Question: I hope somebody can help me this because I am having trouble finding solution to this
I have the following data for produced units in a manufacturing line:

For a specific shift I need to have:
'SUM(Total Count Yield) - SUM(Good Count Yield) = SUM(Defect Count Yield)'
So what I was thinking is scaling the defects up or down by a ratio that would satisfy the above formula. NB. If the result is out by 1-2% it is still acceptable.
To find what all the defects should add up to in a shift
> D-actual = (SUM of all Good Count Yield values for a shift)
- (SUM of all Total Yield values for a shift)
To find the current defects
> D-current = (SUM of all Defect Count Yield values for a shift)
So the ratio to scale all the defect counts for a specific shift is:
> r = D-actual/D-current.
Can somebody point me in the right direction to write this in to a SQL query?
EDIT:
So for Shift 1 in the previous data the defect count should be:
> Total_SUM(100 + 100 + 300) - Good_SUM(100 + 150 + 100) = 150
But in actual fact the default count is:
> Defect_SUM(220 + 240 + 200) = 660
So I want to scale all my defects in shift 1 by a factor of r = 150/660. For example:
> Row ID 3 will have a Yield of 220 * (150/660) = 50
Row ID 6 will have a Yield of 240 * (150/660) = 54
Row ID 9 will have a Yield of 200 * (150/660) = 45
The total defect count for that shift will then be 50 + 54 + 45 = 149 which is within my error margin.
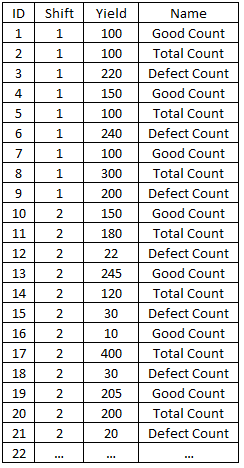
Answer: If am not wrong you need to use 'Conditional Aggregate'. Try this.
'''
SELECT shift,
D_actual = Sum(CASE WHEN name = 'Good Count' THEN yeild ELSE 0 END)
- Sum(CASE WHEN name = 'Total Count' THEN yeild ELSE 0 END) ,
D_Current = Sum(CASE WHEN name = 'Defect Count' THEN yeild ELSE 0 END),
R = ( Sum(CASE WHEN name = 'Good Count' THEN yeild ELSE 0 END)
- Sum(CASE WHEN name = 'Total Count' THEN yeild ELSE 0 END) )
/ Sum(CASE WHEN name = 'Defect Count' THEN yeild ELSE 0 END)
FROM yourtable
GROUP BY shift
'''
or do the grouping in 'CTE' or 'sub-select' which is more readable
'''
;WITH cte
AS (SELECT shift,
D_actual= Sum(CASE WHEN name = 'Good Count' THEN yeild ELSE 0 END)
- Sum(CASE WHEN name = 'Total Count' THEN yeild ELSE 0 END),
D_Current= Sum(CASE WHEN name = 'Defect Count' THEN yeild ELSE 0 END)
FROM yourtable
GROUP BY shift)
SELECT shift,
D_actual,
D_Current,
r=D_actual / D_Current
FROM cte
'''